Question: I have a proprietary packaged file that is provided in the form of a .zip. The contents of these files always follows the same structure.

In the root folder is an XML file (playlist) that lists the folders containing audio files.
Example:
'''
<playlist>
<playlistversion>1.0</playlistversion>
<item>daudio\localaudio\Q20139891\</item>
<item>daudio\localaudio\Q20139892\</item>
<item>daudio\localaudio\Q20139893\</item>
<item>daudio\localaudio\Q20139894\</item>
<item>daudio\localaudio\Q20139895\</item>
</playlist>
'''
Each of these folders contains an audio file that is split into chunks with consecutively named extensions.
I need to write a script that does the following:
1. Unzips the packaged folder
2. Goes into each folder referenced in the playlist XML and joins each file it contains in the correct order.
3. Joins each of these joined files from each folder into one final master file.
4. Renames this master file the same as the original zip, but with an .mp3 filename
Here is an example file: <URL>
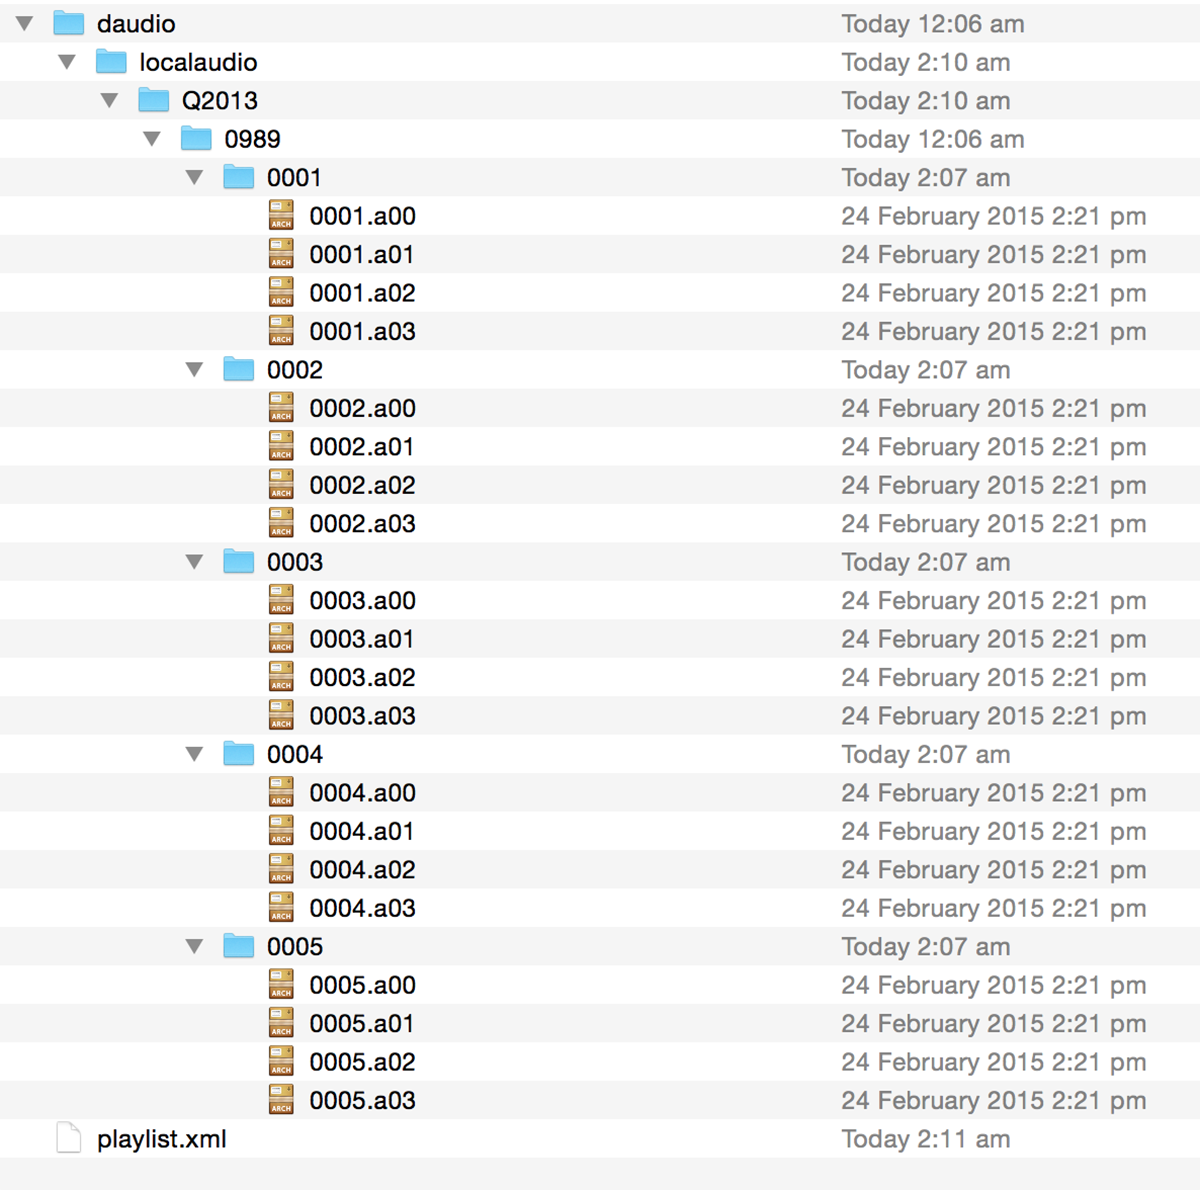
Answer: You can do it with a little script as
'''
#!/bin/bash
[ ! -e $1 ] && exit 9 # Exit if file doesn't exists
unzip -p $1 $(basename $1 .zip)/*/*/*/*/*.a* >$(basename $1 .zip).mp3
'''
Notes:
- '[ ! -e $1 ]'- 'unzip -p'>
extract files to pipe (stdout). Nothing but the file data is sent to stdout, and the files are always extracted in binary format, just
as they are stored (no conversions).- 'basename''__MACOSX/'- '>''mp3'
---
Ps> If you like to see it in only one line you can use
'''
[ -e $1 ] && unzip -p $1 $(basename $1 .zip)/*/*/*/*/*.a* >$(basename $1 .zip).mp3
'''
Both version will exit with code 0 if succeed, with code 9 if file is not found or with the exit code of unzip.
I suggest you to add some additional controls to check if the output file just exists, if the input file is a zip file, if the extension is '.zip' ...